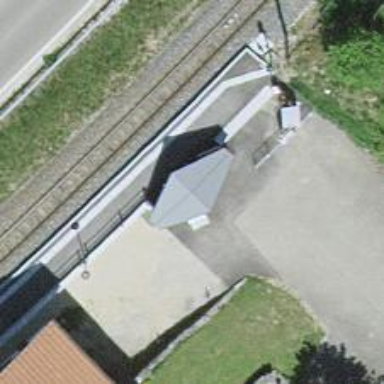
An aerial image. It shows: Halt on the railway.